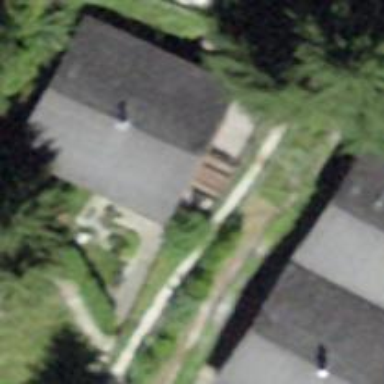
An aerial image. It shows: Detached building.